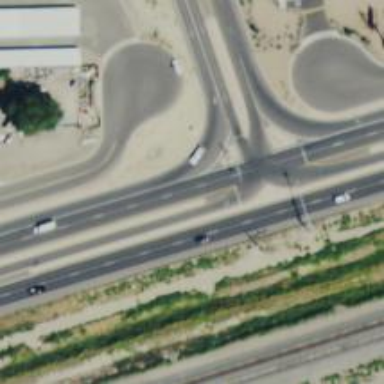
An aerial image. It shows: Asphalt trunk link road.